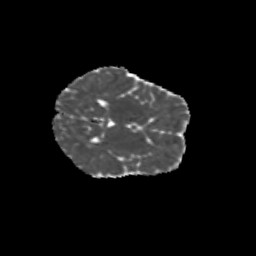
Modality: MD
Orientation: axial
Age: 9
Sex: male
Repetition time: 9.512 s
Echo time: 0.089 s